【题型】选择题　【知识点】平面几何　【难度】easy
如图, 四边形 $ABCD \sim$ 四边形 $EFGH$, 若 $\angle A = \angle D = 100^\circ$, $\angle G = 65^\circ$, 则 $\angle F = ( )$

A. $65^\circ$

B. $95^\circ$

C. $100^\circ$

D. $105^\circ$
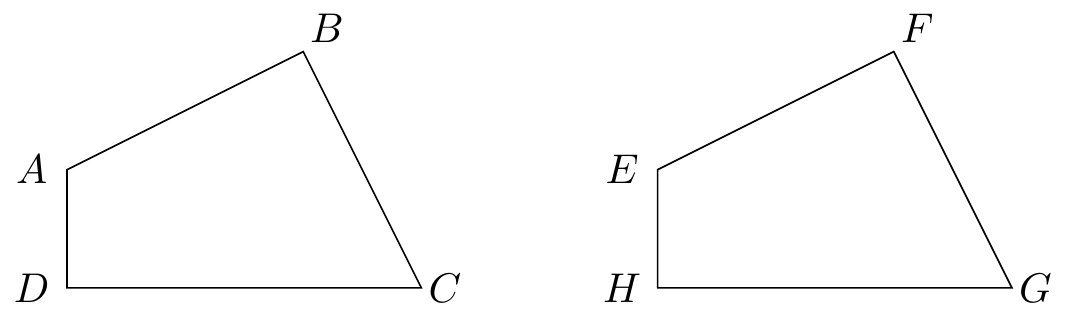
【解答】
解：$\because$ 四边形 $ABCD \sim$ 四边形 $EFGH$,

$\therefore \angle A = \angle D = \angle E = \angle H = 100^\circ$,

$\therefore \angle F = 360^\circ - \angle E - \angle H - \angle G = 360^\circ - 100^\circ - 100^\circ - 65^\circ = 95^\circ$,

故选：B。